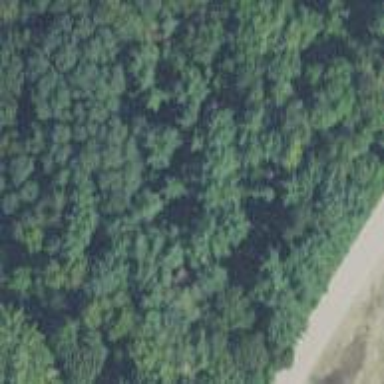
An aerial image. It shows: Needle-leaved woodland.